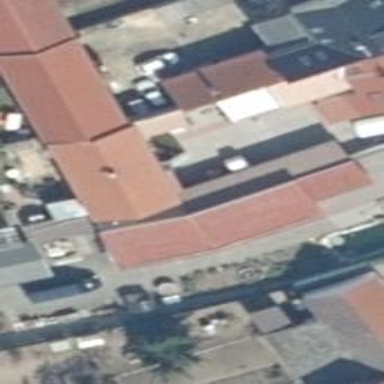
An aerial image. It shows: Building.